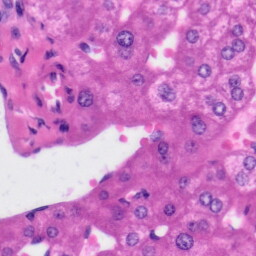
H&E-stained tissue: Liver